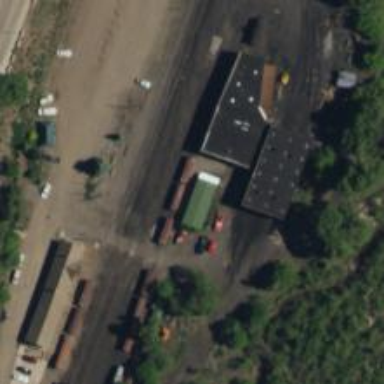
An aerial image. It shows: Narrow-gauge railway in yard.